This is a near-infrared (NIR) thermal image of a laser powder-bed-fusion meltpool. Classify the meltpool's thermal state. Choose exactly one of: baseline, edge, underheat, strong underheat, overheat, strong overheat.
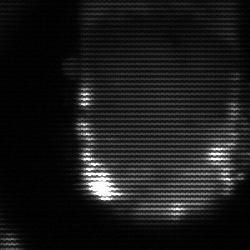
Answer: baseline